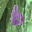
Label: 6